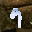
Label: 9